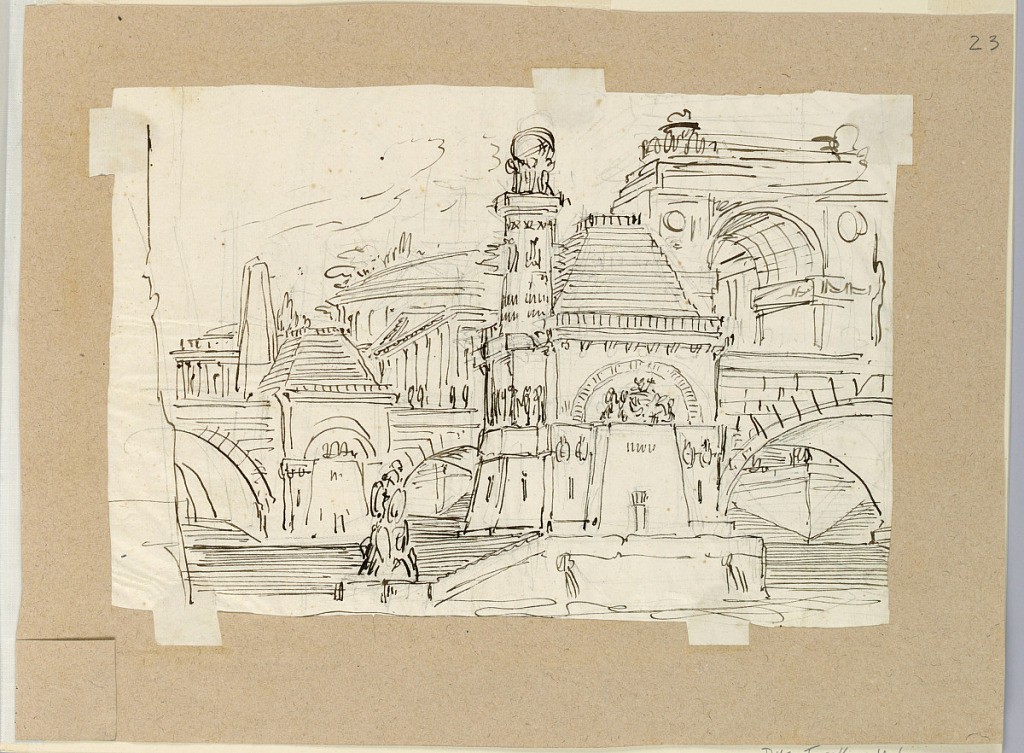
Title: Stage Design, Group of Antique Buildings
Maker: Angelo Toselli, ca. 1765? – 1826
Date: early 19th century
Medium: Pen and ink on paper
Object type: Drawing
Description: Horizontal rectangle. Group of antique buildings, on vaults.